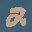
Label: 2